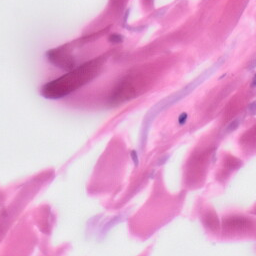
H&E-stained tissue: Skin